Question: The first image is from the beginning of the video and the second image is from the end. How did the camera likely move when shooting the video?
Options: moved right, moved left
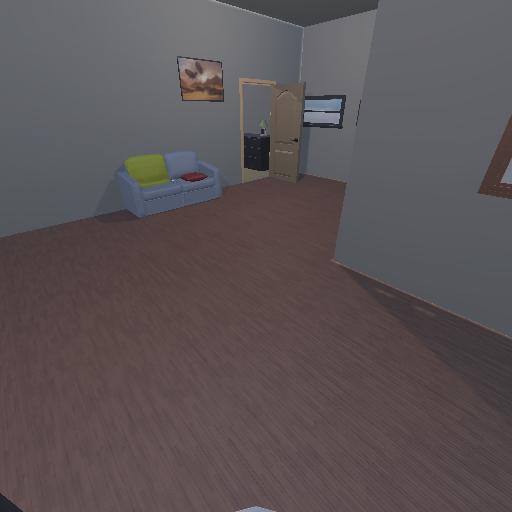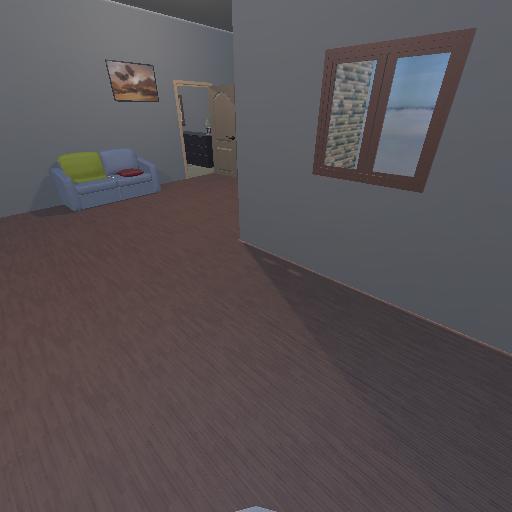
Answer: moved right